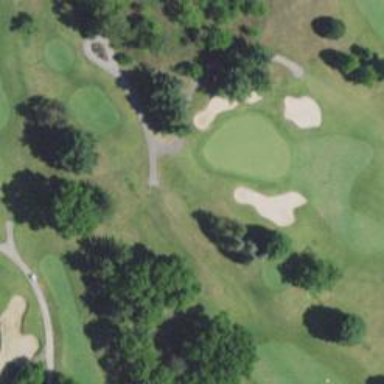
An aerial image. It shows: Pathway for golfing.